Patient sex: M
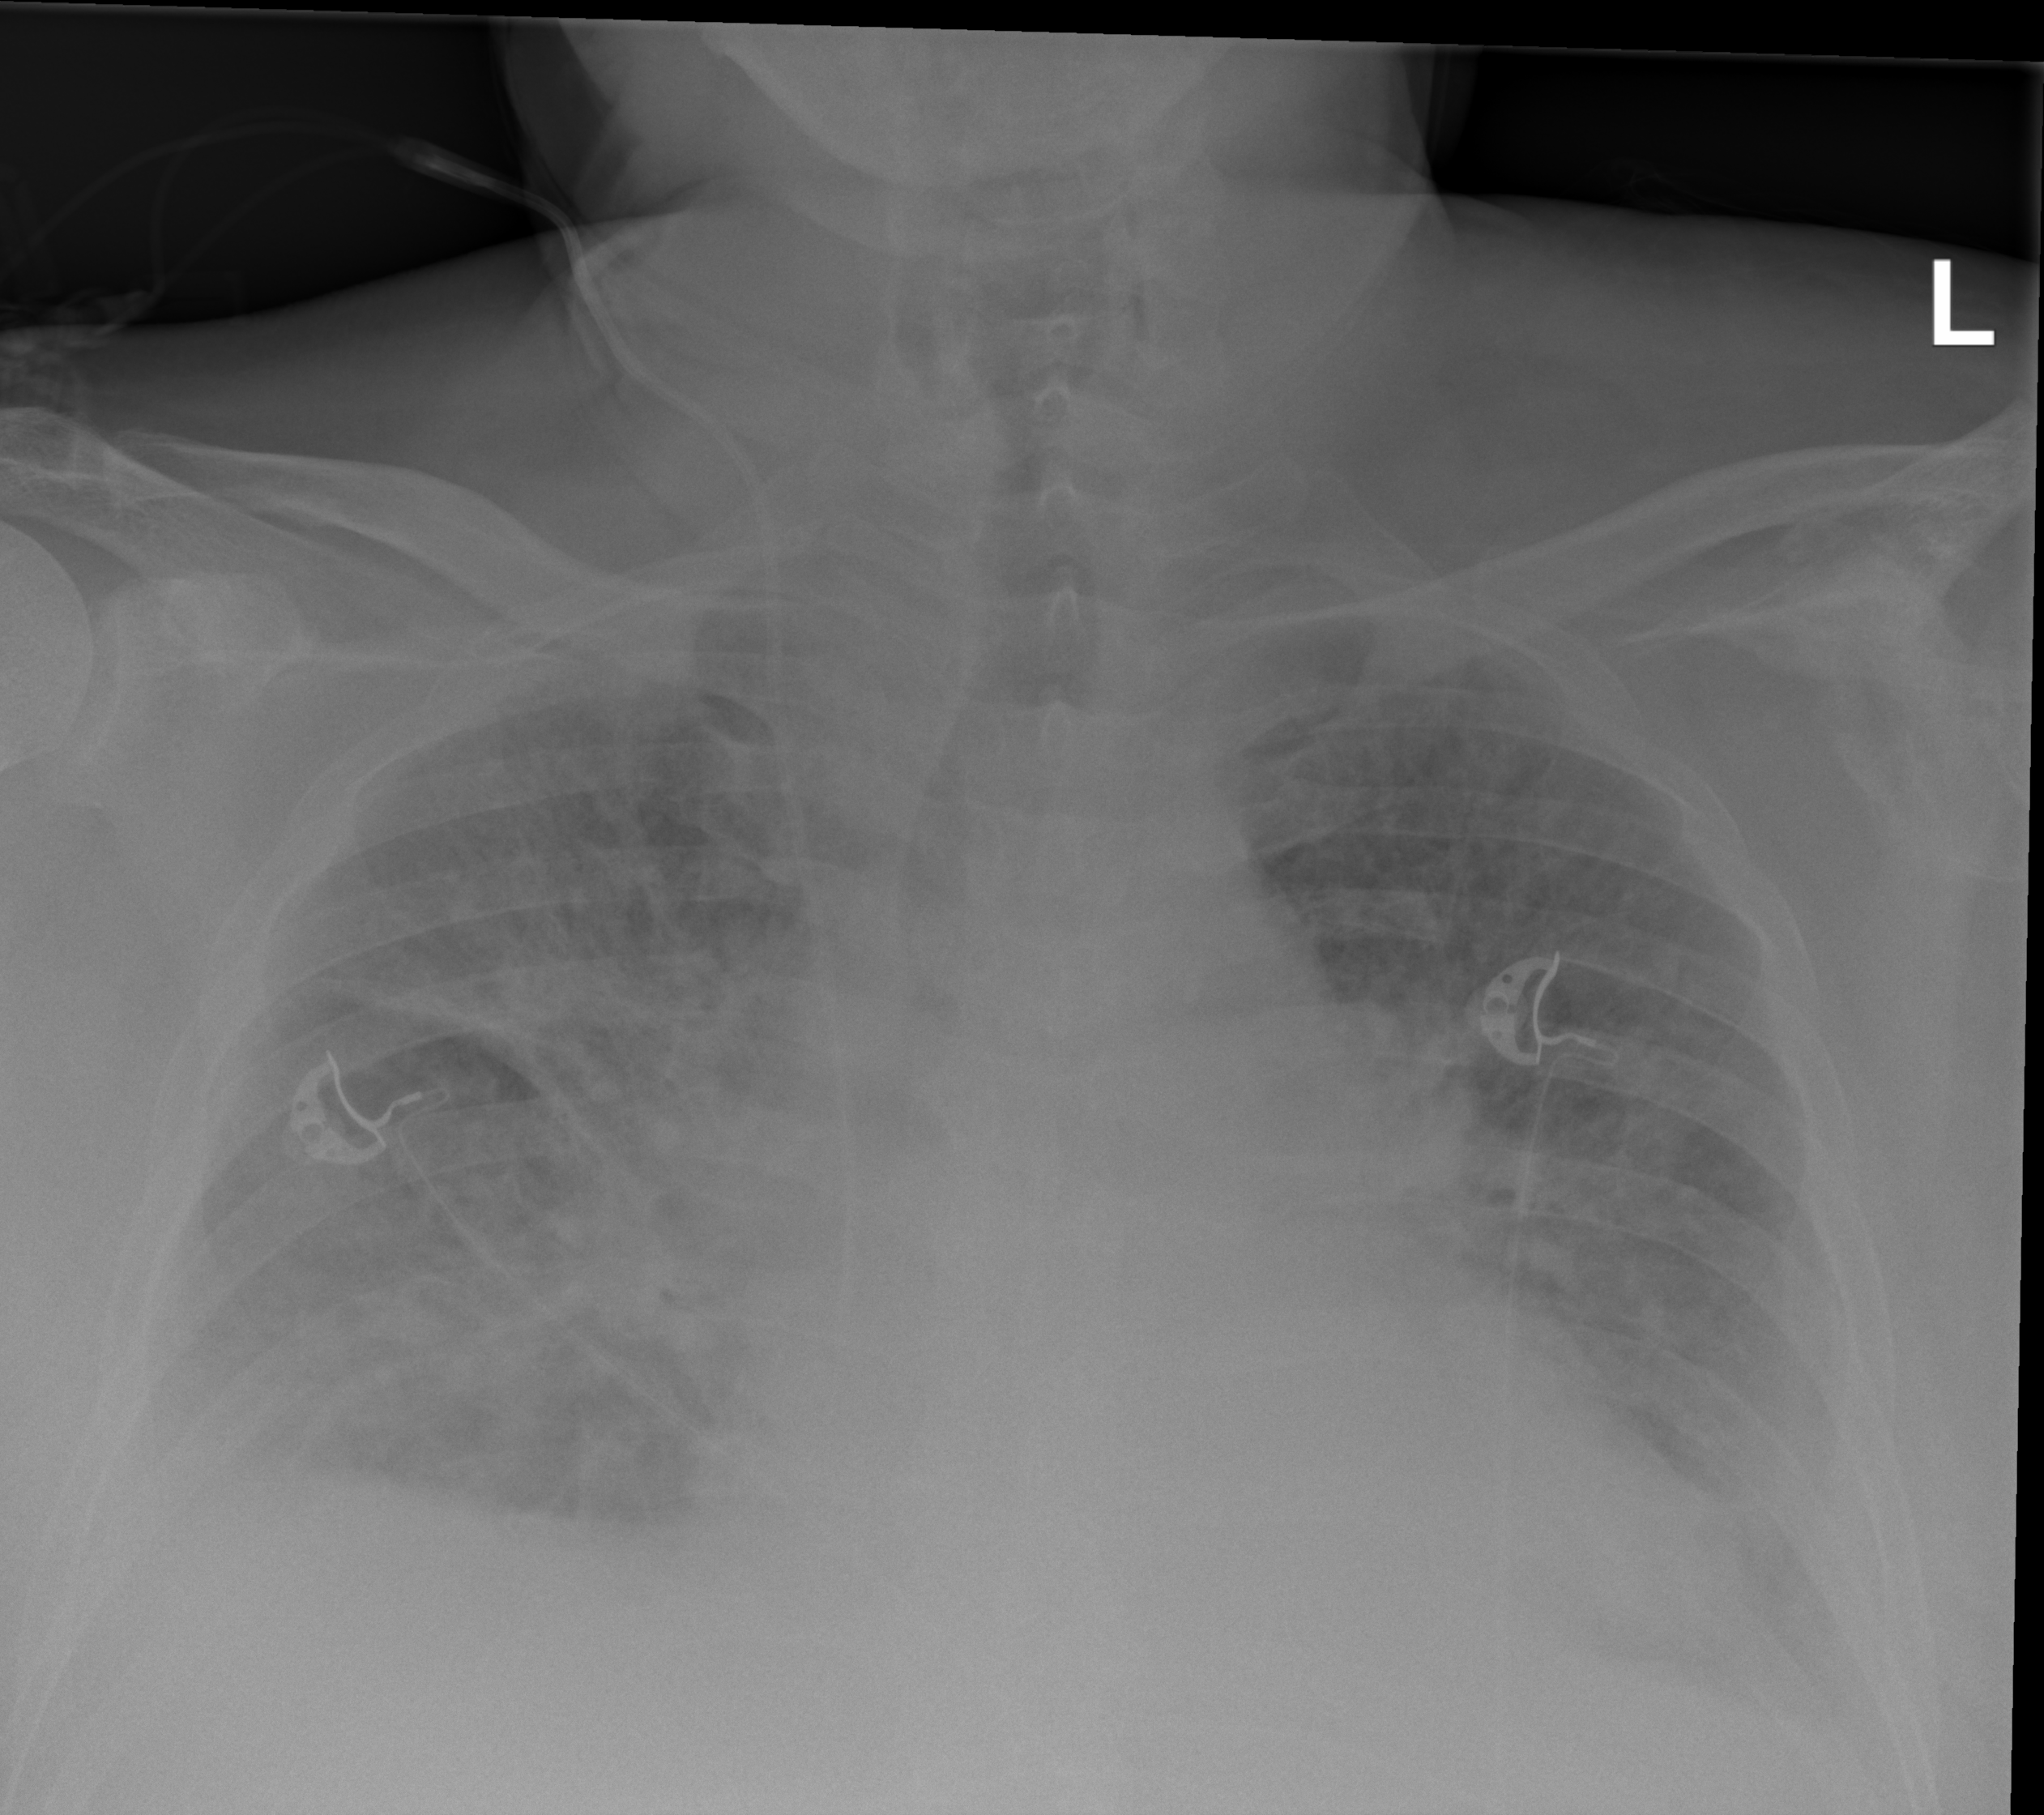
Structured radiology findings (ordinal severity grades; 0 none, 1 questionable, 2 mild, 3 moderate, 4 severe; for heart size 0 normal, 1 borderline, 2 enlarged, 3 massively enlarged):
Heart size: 2
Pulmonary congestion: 3
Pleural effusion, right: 2
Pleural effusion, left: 2
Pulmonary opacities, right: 3
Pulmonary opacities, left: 2
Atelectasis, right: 2
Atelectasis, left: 2